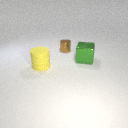
large green metal cube to the right of large yellow rubber cylinder